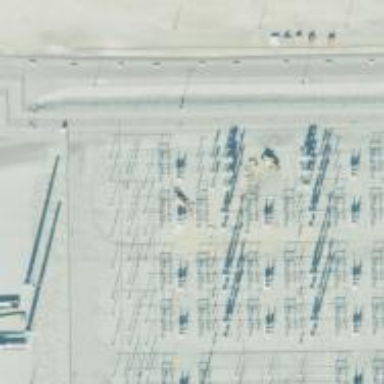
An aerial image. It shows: Switch used for power control.